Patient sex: F
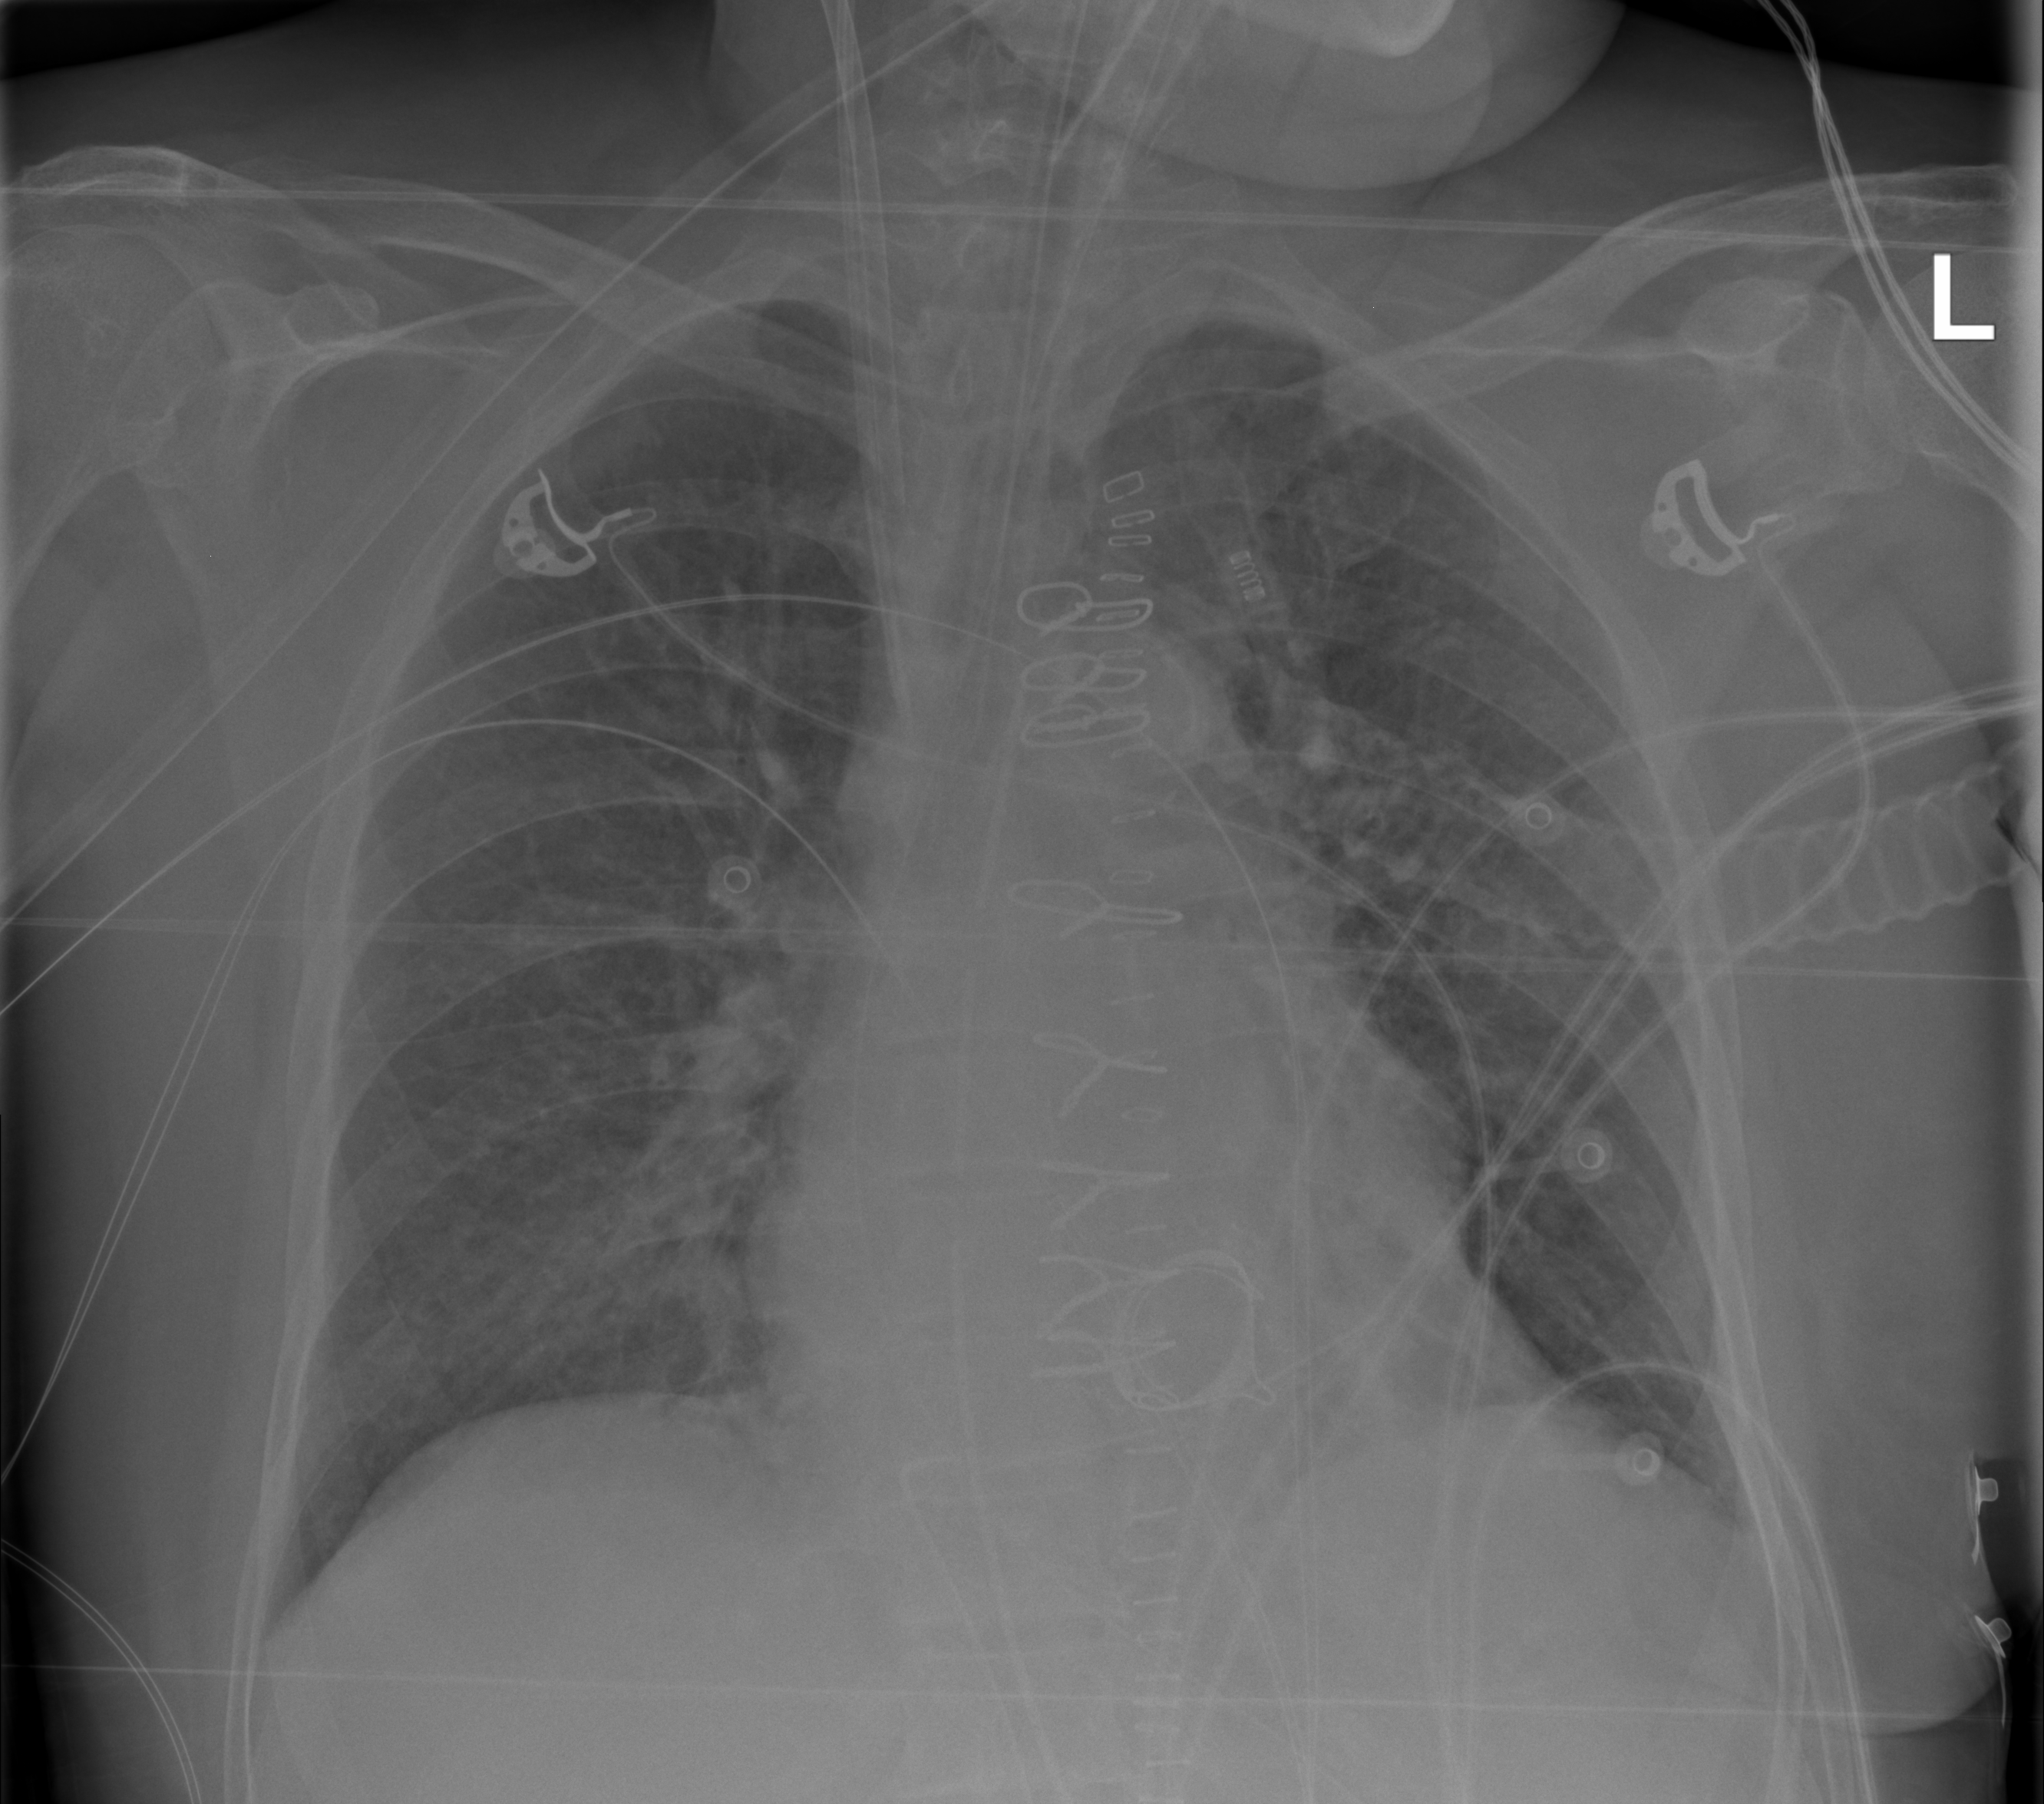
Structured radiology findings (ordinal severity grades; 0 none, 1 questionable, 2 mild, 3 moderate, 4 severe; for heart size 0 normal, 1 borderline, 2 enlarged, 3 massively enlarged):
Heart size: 2
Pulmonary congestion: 0
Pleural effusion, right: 0
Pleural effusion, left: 0
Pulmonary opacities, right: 0
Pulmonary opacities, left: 0
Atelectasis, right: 0
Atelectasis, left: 2